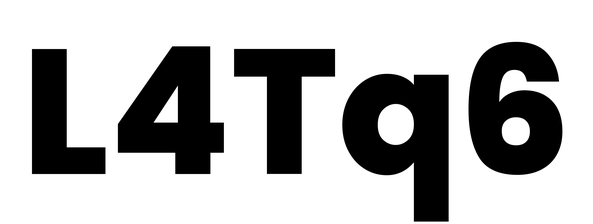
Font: Poppins-ExtraBold